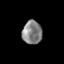
Tissue: lung
Cell type: Others
Senescence score: 0.2186
Nuclear area (px): 451
Mean DAPI intensity: 132.443